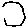
Label: hexagon